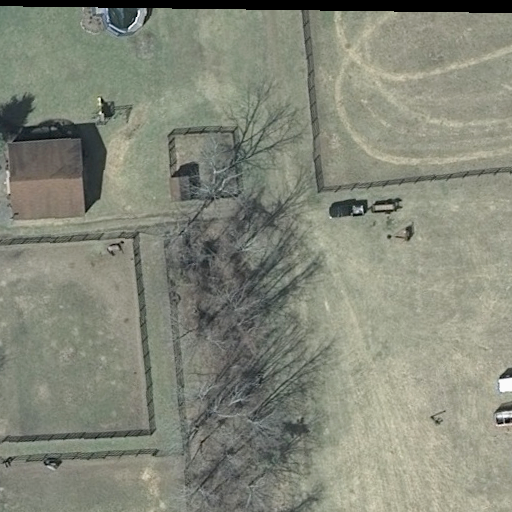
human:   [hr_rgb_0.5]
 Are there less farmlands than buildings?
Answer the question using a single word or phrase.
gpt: no

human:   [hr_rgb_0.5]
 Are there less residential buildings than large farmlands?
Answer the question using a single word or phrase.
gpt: no

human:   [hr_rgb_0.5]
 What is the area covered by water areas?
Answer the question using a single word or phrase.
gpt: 0m2

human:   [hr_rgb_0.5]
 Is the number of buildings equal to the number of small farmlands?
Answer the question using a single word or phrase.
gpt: no

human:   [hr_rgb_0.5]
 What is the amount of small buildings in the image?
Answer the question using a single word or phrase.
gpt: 0

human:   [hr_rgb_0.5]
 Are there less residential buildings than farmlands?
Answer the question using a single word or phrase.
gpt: no

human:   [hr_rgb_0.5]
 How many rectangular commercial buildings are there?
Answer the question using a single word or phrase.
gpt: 0

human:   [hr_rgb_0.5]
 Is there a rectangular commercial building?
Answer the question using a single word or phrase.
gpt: no

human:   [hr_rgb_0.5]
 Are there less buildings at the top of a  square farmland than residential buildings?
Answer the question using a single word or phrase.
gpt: yes

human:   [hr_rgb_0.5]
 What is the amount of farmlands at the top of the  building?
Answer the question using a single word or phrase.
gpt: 0

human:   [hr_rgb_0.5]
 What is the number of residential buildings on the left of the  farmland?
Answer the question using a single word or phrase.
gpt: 1

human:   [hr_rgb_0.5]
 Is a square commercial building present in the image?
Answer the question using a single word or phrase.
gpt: no

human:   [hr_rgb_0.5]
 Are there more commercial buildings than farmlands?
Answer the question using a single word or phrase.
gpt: no

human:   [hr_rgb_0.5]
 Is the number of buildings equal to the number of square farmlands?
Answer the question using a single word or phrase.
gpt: no

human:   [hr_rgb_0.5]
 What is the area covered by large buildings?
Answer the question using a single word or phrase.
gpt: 0m2

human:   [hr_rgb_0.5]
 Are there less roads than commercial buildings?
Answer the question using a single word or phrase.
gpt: no

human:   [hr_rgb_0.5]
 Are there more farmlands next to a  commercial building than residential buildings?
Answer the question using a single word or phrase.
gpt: no

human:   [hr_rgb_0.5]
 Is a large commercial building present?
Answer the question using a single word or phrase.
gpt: no

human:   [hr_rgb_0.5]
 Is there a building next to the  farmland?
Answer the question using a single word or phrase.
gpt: yes

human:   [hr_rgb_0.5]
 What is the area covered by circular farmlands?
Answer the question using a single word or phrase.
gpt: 0m2

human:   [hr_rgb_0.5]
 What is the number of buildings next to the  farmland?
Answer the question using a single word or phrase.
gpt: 1

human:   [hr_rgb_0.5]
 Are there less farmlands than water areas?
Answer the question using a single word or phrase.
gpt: no

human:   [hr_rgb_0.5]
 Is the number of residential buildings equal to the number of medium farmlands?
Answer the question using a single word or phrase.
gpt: no

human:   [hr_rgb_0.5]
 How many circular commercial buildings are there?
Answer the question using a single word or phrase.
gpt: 0

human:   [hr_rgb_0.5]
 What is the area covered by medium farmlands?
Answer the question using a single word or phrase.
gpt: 0m2

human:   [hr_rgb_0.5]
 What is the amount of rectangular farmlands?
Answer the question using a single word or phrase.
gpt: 0

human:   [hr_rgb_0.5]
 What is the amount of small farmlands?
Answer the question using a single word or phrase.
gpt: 0

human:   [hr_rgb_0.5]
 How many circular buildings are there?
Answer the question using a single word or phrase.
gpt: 0

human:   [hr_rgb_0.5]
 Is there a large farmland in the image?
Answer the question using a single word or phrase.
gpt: yes

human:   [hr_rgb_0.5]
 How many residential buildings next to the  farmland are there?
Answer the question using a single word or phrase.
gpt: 1

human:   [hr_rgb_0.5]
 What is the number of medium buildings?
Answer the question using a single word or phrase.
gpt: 1

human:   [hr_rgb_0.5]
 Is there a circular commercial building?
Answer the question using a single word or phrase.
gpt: no

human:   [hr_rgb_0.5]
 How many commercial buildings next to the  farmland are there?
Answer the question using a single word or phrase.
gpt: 0

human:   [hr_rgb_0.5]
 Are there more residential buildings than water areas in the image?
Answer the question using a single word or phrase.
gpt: yes

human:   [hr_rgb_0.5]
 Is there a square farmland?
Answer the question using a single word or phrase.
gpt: no

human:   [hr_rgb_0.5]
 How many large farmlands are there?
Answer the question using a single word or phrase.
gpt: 1